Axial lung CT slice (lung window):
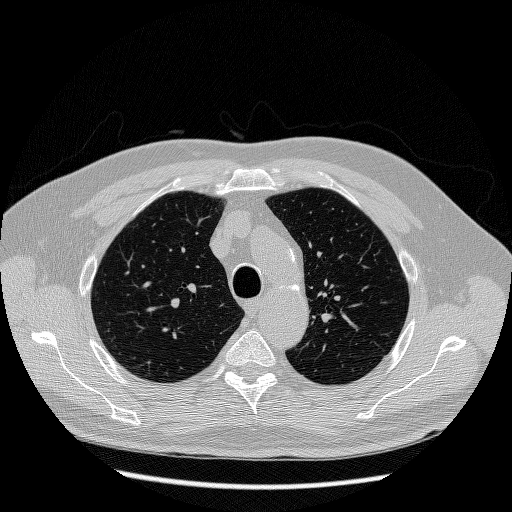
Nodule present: no